Question: I'm trying to make an application that includes a replica of the Japanese iOS keyboard.
I managed to recreate it in interface builder. I've embedded the keys in their own view, and autolayout for the keys works perfectly.
My issue is that I want the keyboard to match the system one exactly. The keyboard view should appear 4 pixels from the bottom on iPhone models with bezels and 80 pixels from the bottom for the X-series of iPhones to account for their lack of bezels.
I don't really want to hardcode the constraints based on the iPhone model. What is the best way to position the keyboard to account for both kinds of phones?
Is there a way to detect if an iPhone has bezels?
---

The only difference is:
iPhone X series:
'bottom = KeyboardView.bottom + 80'
Others: 'bottom = KeyboardView.bottom + 4'
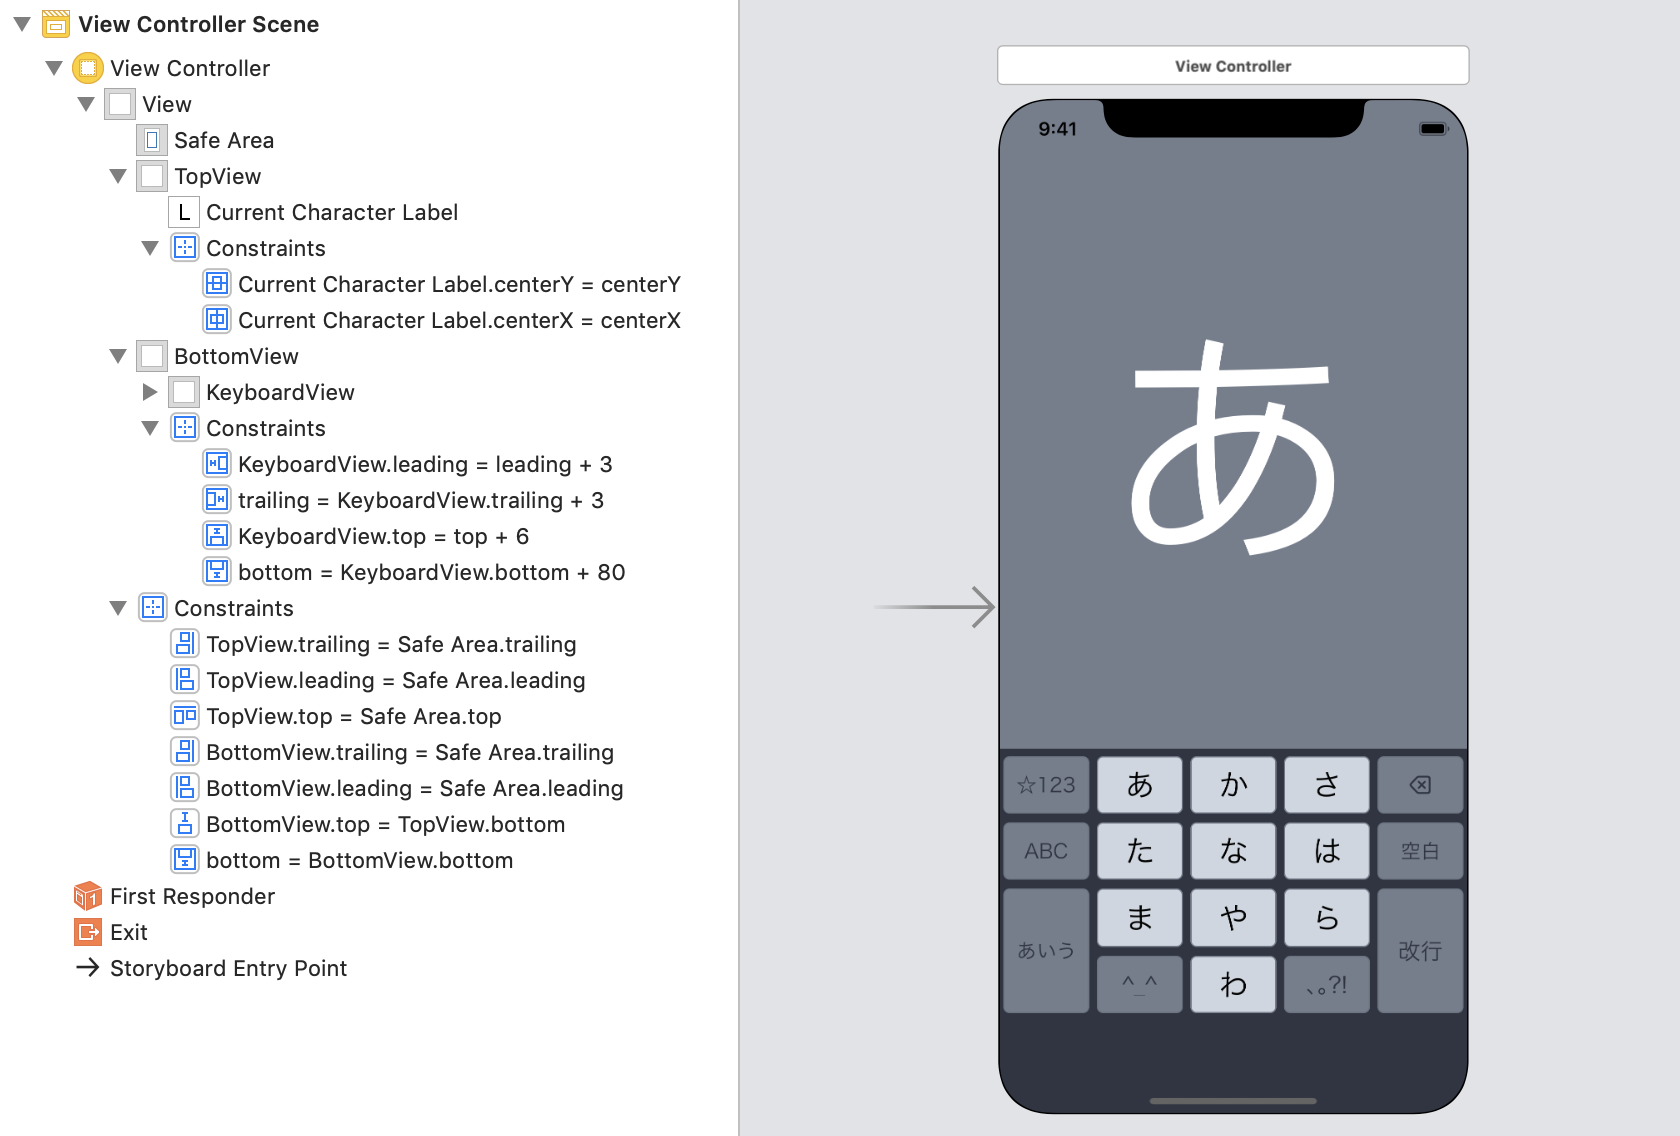
Answer: You should be using a UIInputViewController and its 'inputView'. The "keyboard" (the input view) will automatically appear in the right place on all device types.